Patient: sex F, age 19
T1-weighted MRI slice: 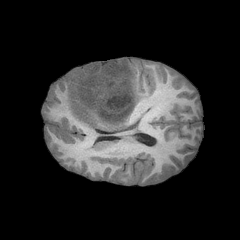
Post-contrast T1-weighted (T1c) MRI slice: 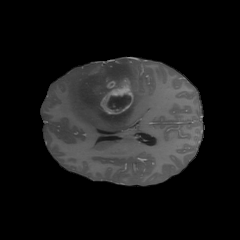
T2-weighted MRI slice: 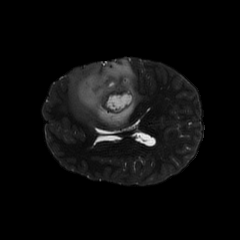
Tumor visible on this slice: yes
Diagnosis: Astrocytoma, IDH-mutant
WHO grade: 4